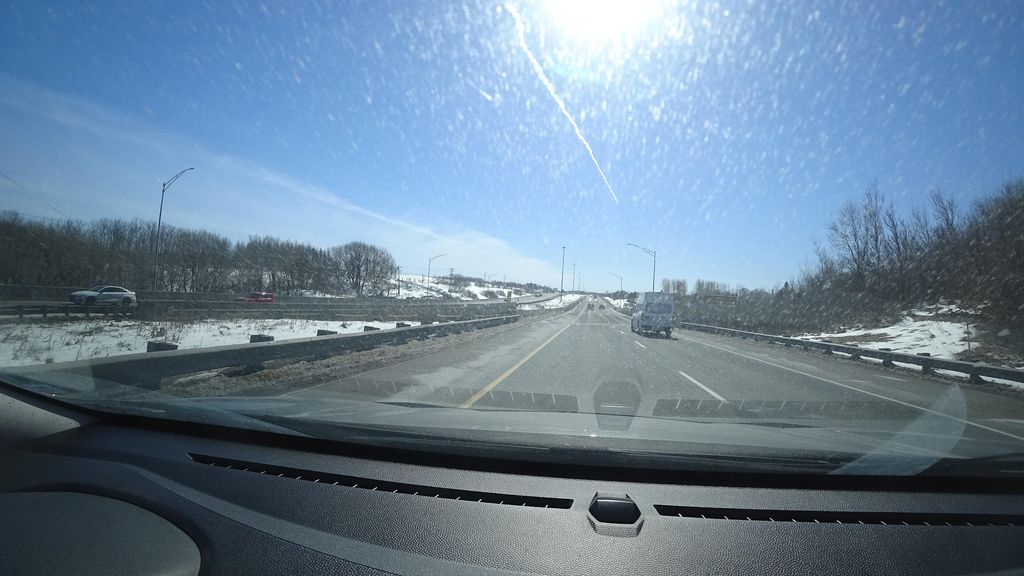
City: quebec_city